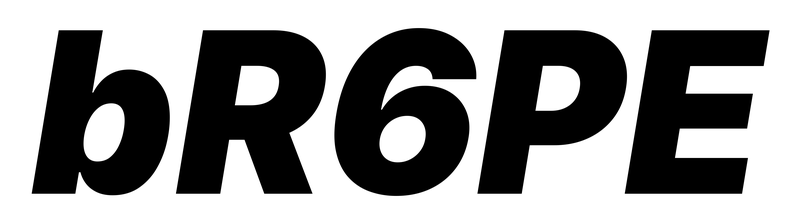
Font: Inter-Italic_Black_Italic